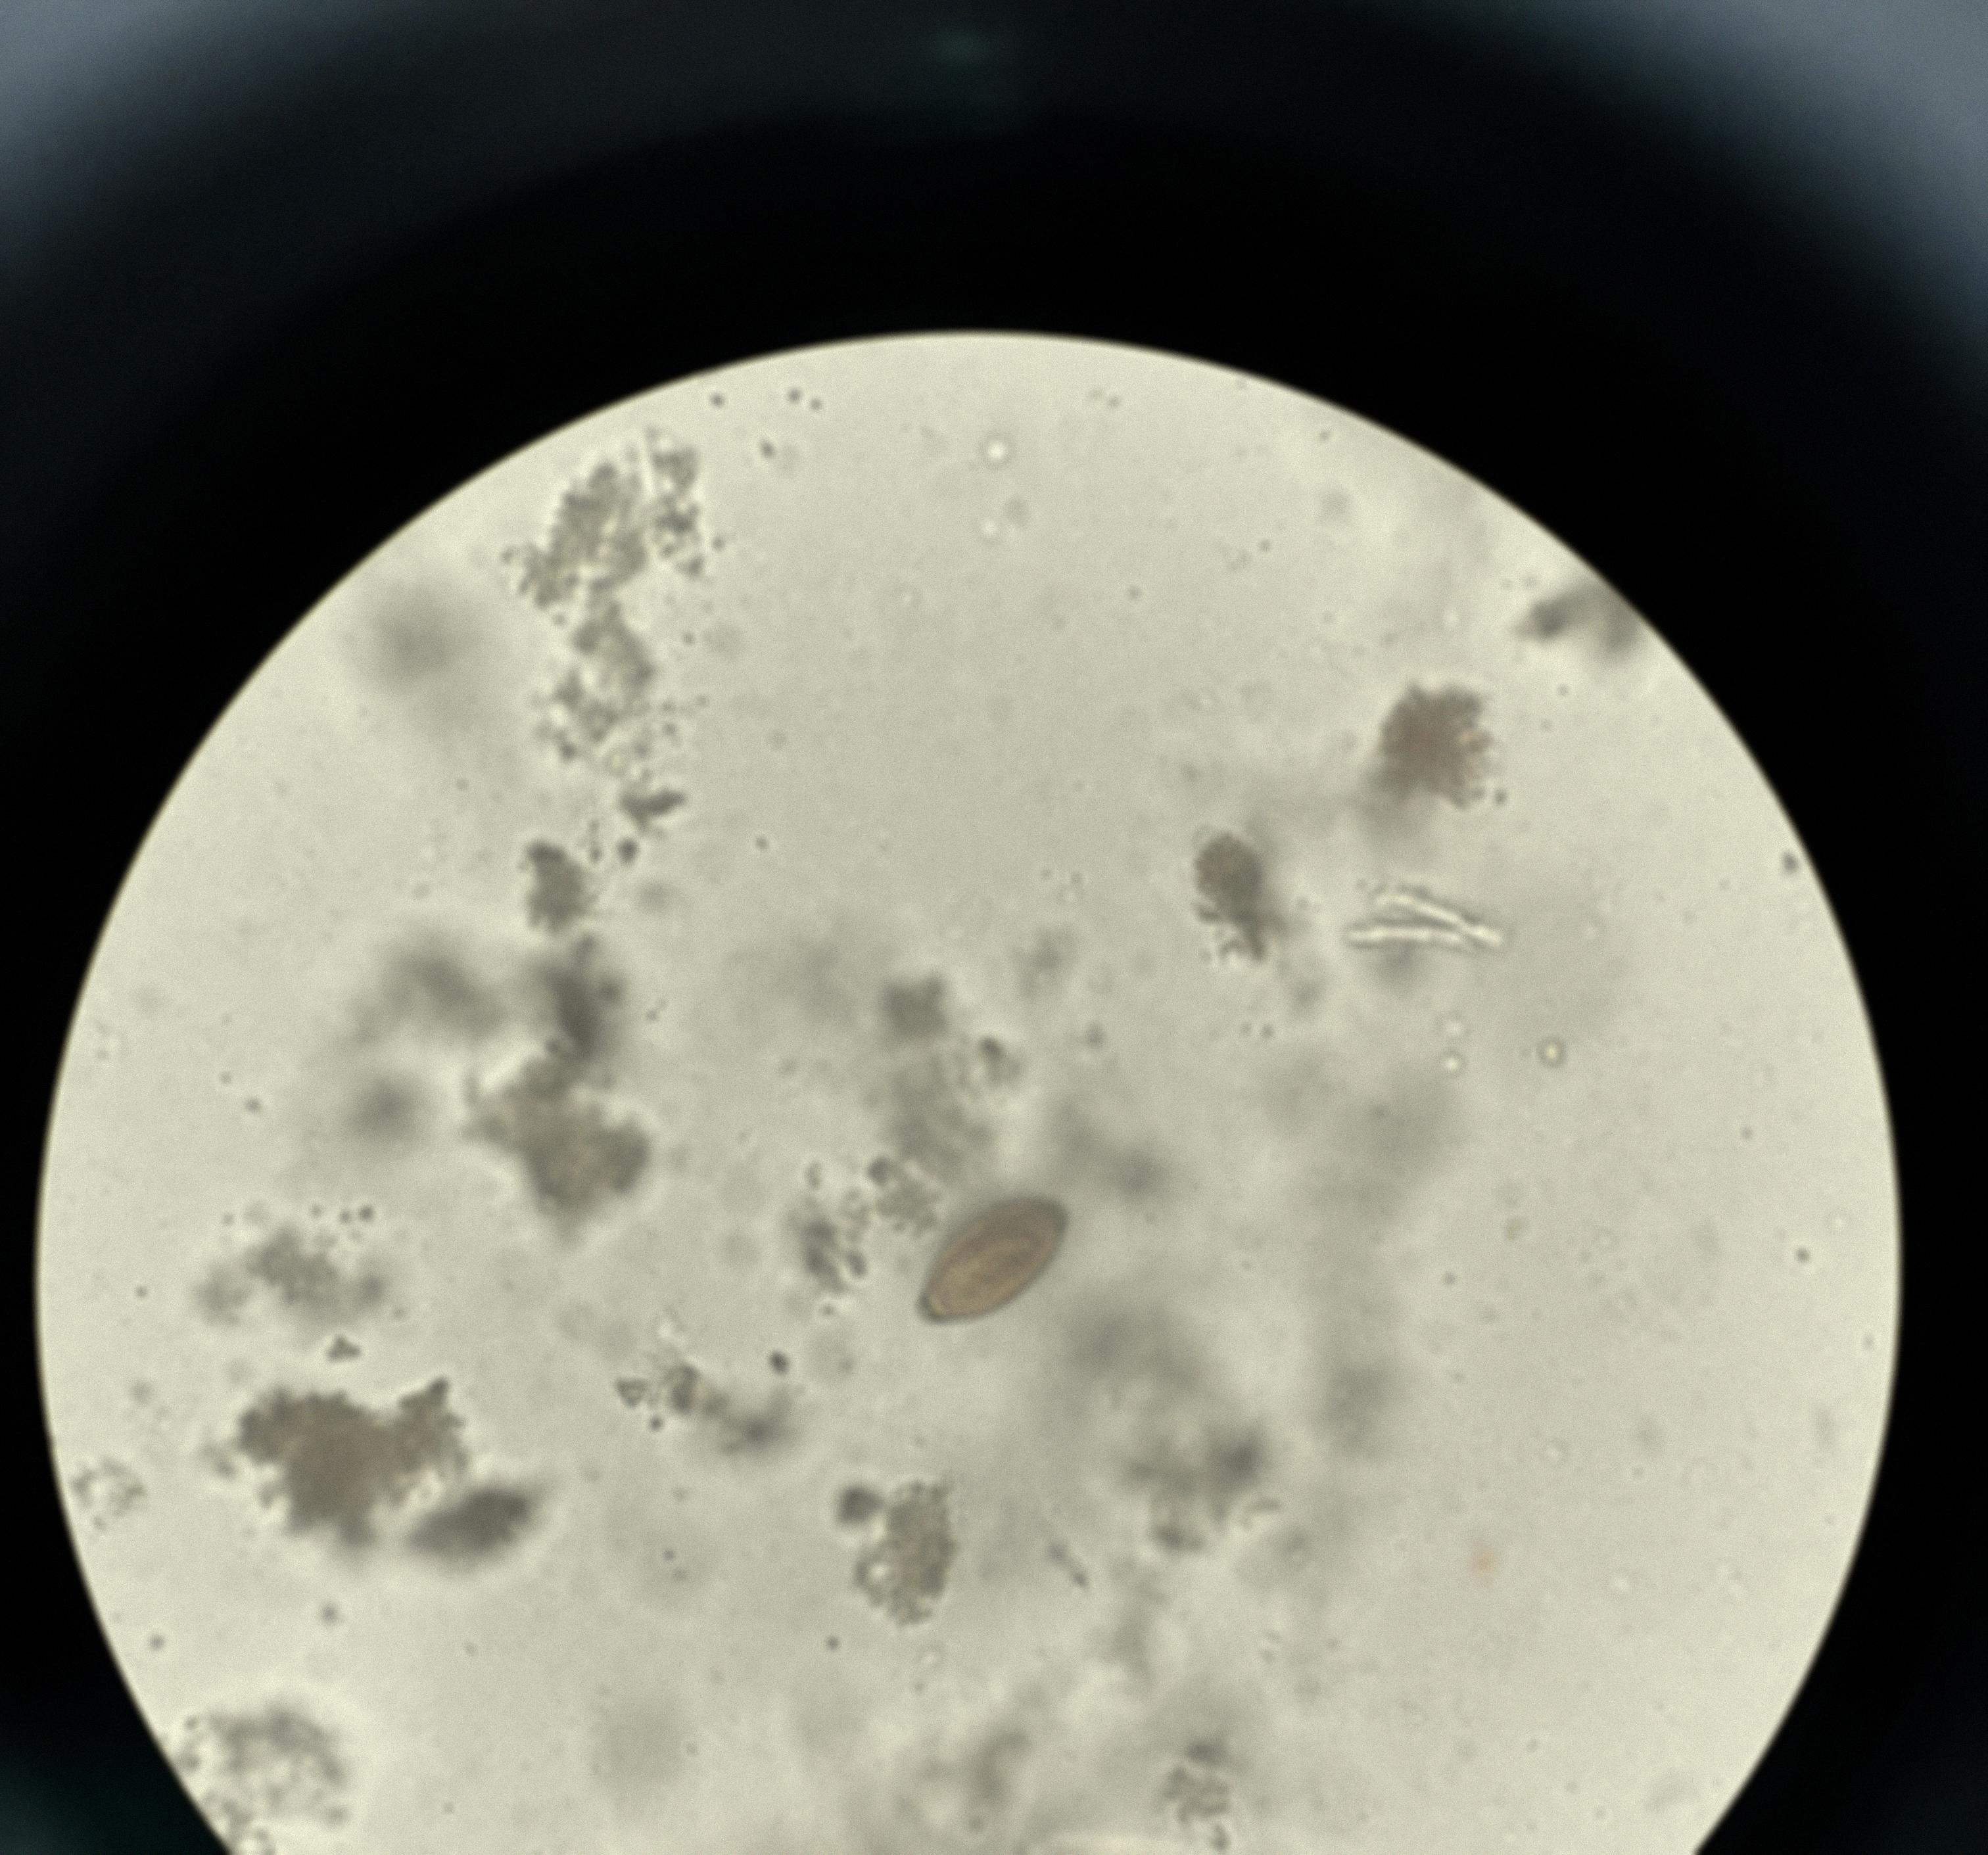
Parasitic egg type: Trichuris trichiura